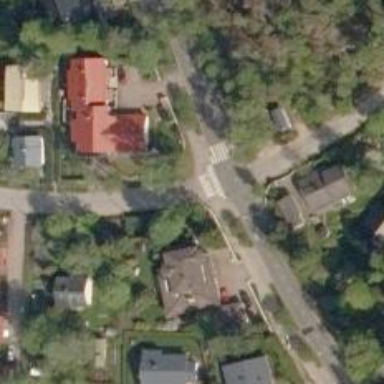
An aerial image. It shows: Road with "give way" sign.